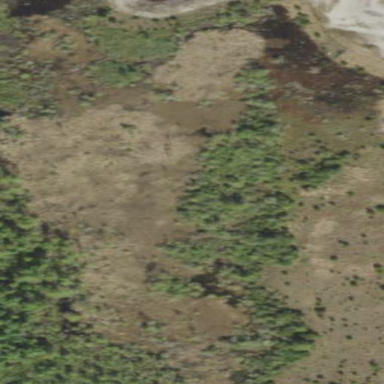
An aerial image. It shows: Wetland area characterized by wet meadow.